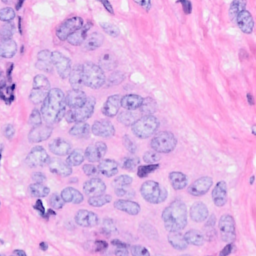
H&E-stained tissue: Breast